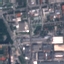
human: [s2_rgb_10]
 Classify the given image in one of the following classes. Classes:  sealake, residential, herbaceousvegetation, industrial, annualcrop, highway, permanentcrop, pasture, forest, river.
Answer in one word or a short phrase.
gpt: Industrial